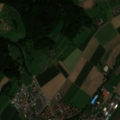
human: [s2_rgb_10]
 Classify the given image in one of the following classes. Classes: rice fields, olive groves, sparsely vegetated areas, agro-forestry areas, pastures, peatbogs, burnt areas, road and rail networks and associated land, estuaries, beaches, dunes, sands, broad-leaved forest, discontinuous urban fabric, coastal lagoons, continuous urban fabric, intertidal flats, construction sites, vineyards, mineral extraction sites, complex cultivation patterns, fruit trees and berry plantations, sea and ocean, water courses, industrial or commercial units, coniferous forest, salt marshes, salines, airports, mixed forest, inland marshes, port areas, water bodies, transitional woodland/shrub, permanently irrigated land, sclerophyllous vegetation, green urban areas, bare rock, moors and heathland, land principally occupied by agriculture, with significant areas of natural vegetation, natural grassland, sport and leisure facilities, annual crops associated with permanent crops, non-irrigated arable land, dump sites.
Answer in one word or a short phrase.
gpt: discontinuous urban fabric, non-irrigated arable land, coniferous forest, mixed forest